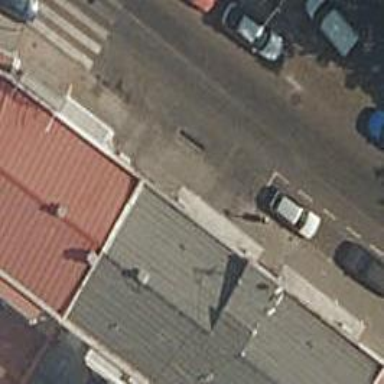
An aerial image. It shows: Car repair shop.